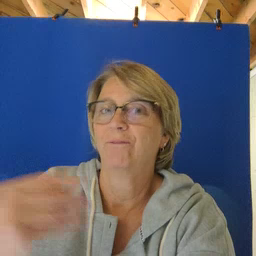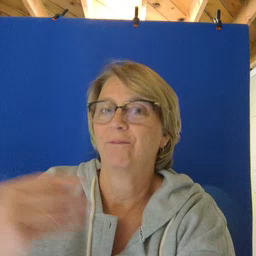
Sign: wolf